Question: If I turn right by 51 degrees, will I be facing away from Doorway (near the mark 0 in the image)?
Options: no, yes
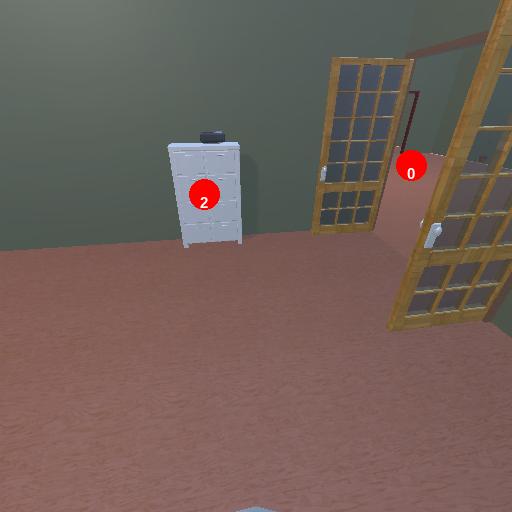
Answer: no